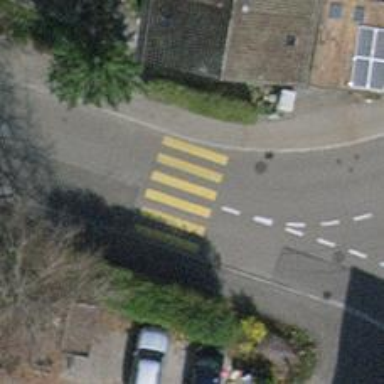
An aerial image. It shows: Marked crossing on the road.